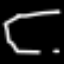
Label: octagon